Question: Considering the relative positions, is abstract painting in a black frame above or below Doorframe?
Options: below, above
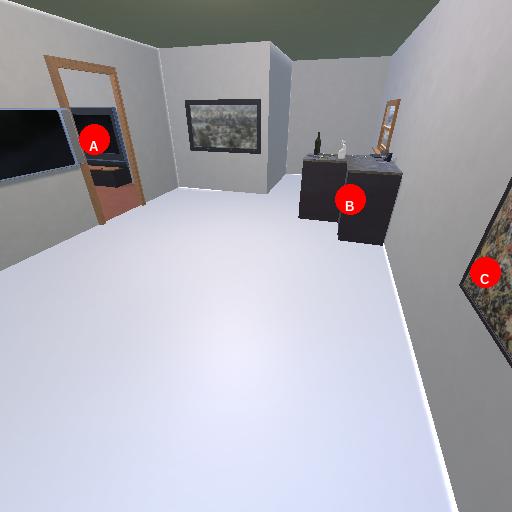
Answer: below